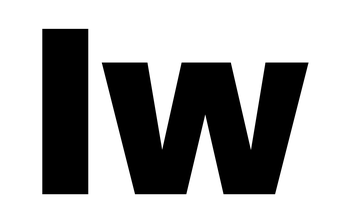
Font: Poppins-ExtraBold